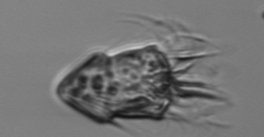
Label: Strombidium_inclinatum